Field crop: maize
Growth stage: 2
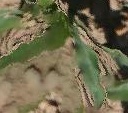
Species: maize